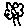
Label: flower